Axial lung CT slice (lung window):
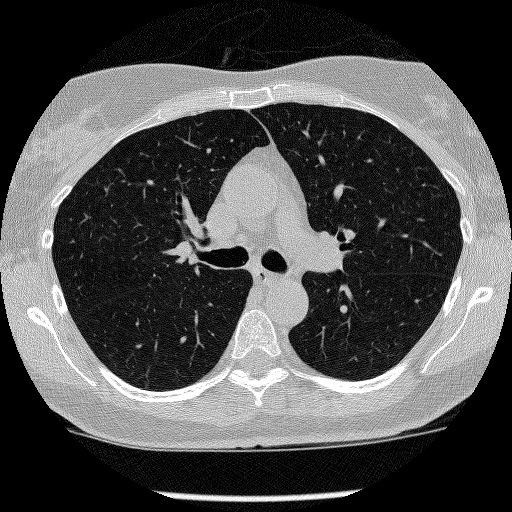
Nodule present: no